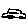
Label: car